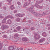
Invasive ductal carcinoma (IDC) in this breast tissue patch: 0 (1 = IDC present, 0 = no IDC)